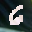
Label: 6